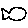
Label: fish